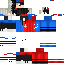
A male human skin with medium skin, wearing brown long hair dressed in a blue hoodie and red pants, featuring a closed mouth.